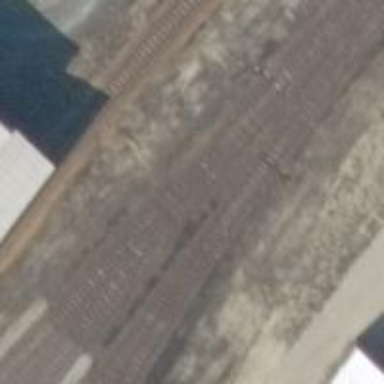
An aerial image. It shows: Railway switch.